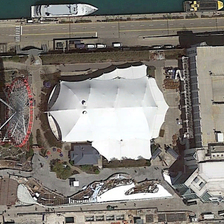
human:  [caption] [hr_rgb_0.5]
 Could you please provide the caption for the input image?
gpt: a white building is between a ferris wheel and a square building near a river with two boats .

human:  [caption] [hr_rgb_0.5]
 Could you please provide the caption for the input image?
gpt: a white building is between a ferris wheel and a square building near a river with two boats .

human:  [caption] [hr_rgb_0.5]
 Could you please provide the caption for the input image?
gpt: a white building is between a ferris wheel and a square building near a river with two boats .

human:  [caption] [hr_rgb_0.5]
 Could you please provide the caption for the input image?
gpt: a white building is between a ferris wheel and a square building near a river with two boats .

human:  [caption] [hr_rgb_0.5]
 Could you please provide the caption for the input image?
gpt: a white building is between a ferris wheel and a square building near a river with two boats .